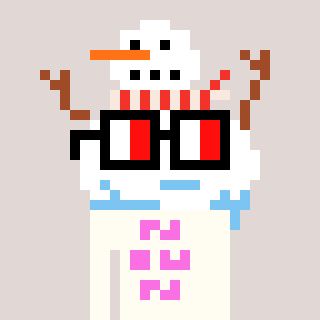
a pixel art character with square glasses with black frames and red eyes, a snowman-shaped head and a grayscale-colored body on a warm background